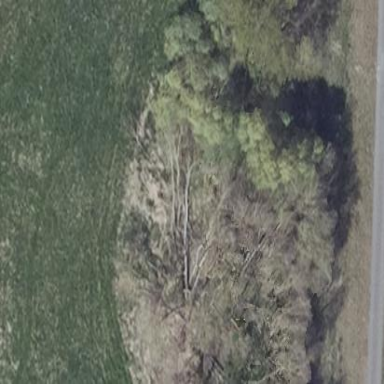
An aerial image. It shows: Serene woodland landscape.